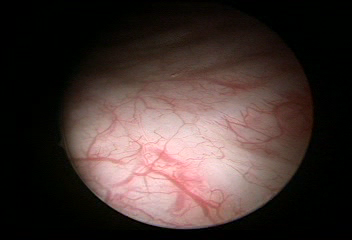
Modality: WLC
Class: Normal mucosa
Bladder cancer association: No